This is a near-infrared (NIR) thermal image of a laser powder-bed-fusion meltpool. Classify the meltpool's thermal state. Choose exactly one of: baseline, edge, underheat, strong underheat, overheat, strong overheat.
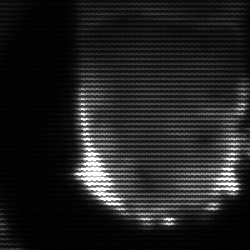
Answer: baseline